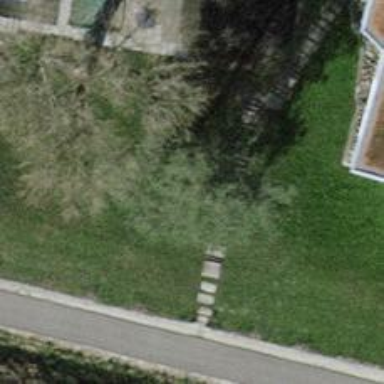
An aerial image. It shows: Urban tree adds touch of nature to the surroundings.